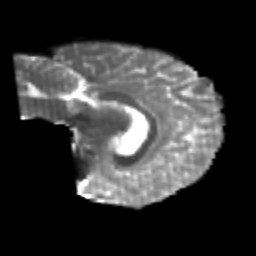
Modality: T2w
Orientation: sagittal
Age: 20
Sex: female
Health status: healthy
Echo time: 0.074 s